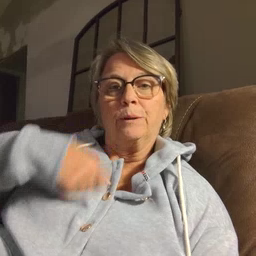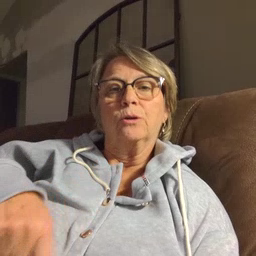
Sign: zipper